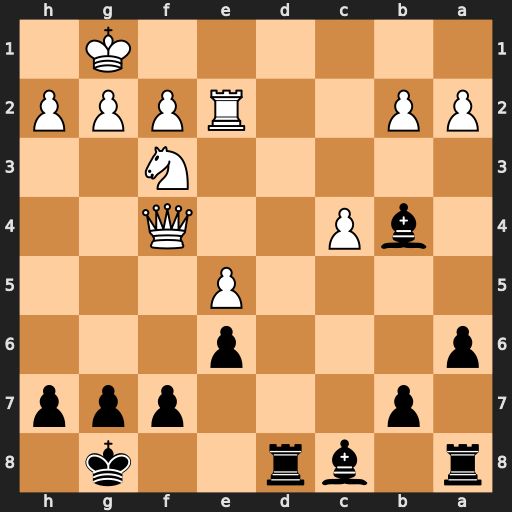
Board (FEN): r1br2k1/1p3ppp/p3p3/4P3/1bP2Q2/5N2/PP2RPPP/6K1
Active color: b
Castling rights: -
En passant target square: -
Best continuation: Rd1+ Re1 Bxe1